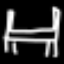
Label: bed